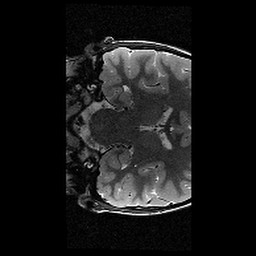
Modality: T2w
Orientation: coronal
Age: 10
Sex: male
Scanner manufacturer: siemens
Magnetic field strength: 3 T
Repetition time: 9.23 s
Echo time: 0.067 s